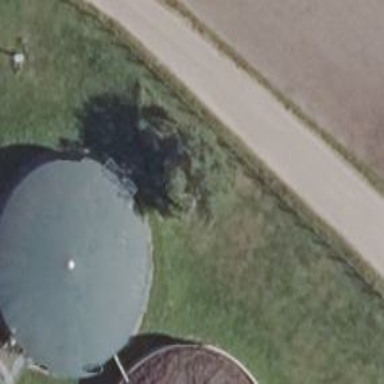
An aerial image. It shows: Building with storage tank.